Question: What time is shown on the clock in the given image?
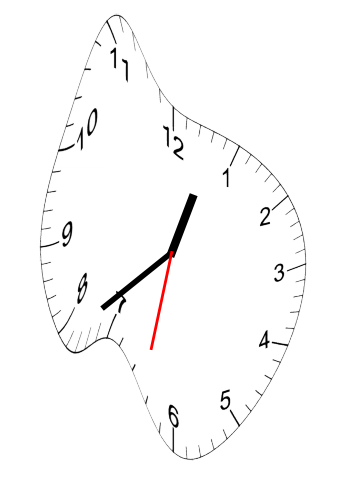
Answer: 12:38:32